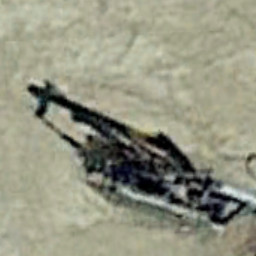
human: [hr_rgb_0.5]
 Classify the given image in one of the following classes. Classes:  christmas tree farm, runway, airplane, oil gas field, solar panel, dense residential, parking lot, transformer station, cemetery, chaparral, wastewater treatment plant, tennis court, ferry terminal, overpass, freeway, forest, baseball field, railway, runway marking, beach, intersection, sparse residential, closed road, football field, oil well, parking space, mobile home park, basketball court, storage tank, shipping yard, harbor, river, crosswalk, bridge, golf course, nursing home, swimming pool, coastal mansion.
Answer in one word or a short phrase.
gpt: oil well